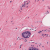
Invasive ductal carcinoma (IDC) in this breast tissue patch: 0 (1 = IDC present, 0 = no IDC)